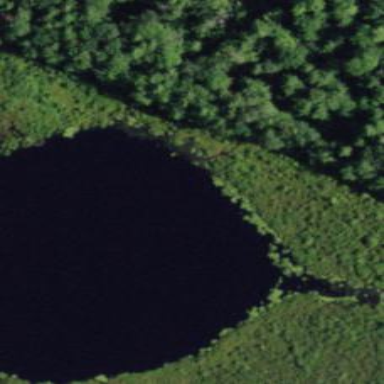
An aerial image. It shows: Marshy wetland area.